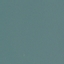
Label: SeaLake